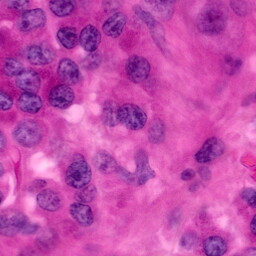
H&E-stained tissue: Pancreatic